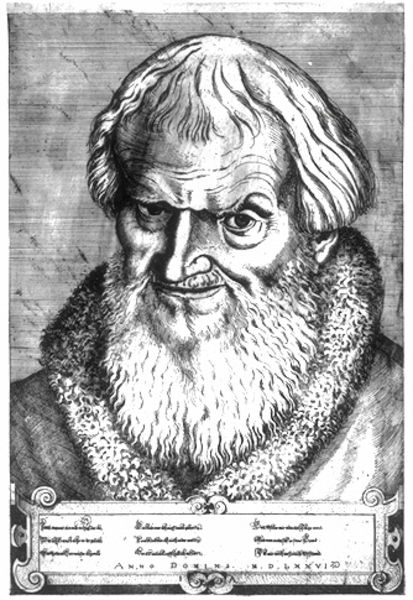
Titel: Bildnis des Hans Sachs
Künstler: Jost Amman
Institution: (Seriendruck)
Schlagwörter: mann, schatten, weiß, frisur, grau, haar, mund, nase, ohr, profil, schwarz, stirn, zeichnung, blick, alt, bart, augen, falten, kleidung, kragen, pelz, vollbart, bildnis, herr, portrait, porträt, kirche, auge, haare, mantel, blatt, augenbrauen, frontal, kinn, lippen, renaissance, lächeln, holzschnitt, schrift, papier, grafik, tafel, dichter, inschrift, augenbraue, dreiviertelprofil, philosoph, buch, druck, schwarz-weiss, radierung, stich, text, schriften, steckbrief, schnörkel, pelzkragen, pfarrer, expressiv, christlich, mittelalter, priester, luther, dürer, kupferstich, christen, dichtung, verse, bildunterschrift, strähnen, latein, schriftfeld, schrft, asymmetrisch, reformation, holbein, rofil, evangelium, martin luther, seriendruck, kragn, weiße haare, hans sachs, rollwerk, aristoteles, mathe, verschlagen, häme, hämisch, afel, pelkz, text+, smirk, christli h